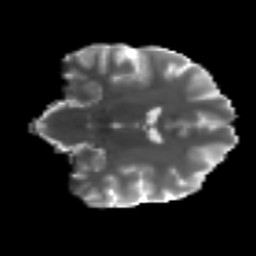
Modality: T2w
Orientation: coronal
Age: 28
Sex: female
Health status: ill
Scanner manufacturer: siemens
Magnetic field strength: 3 T
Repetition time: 6.5 s
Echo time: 0.062 s